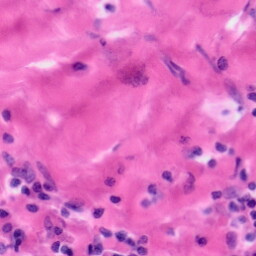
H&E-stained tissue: Tonsil